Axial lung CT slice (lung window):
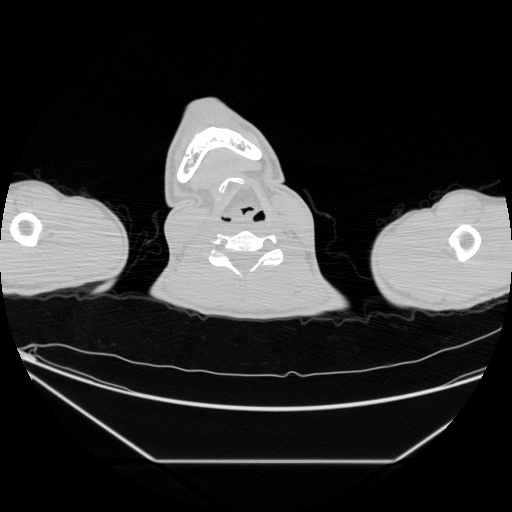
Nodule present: no